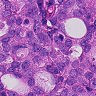
Metastatic tissue present: yes